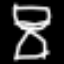
Label: hourglass